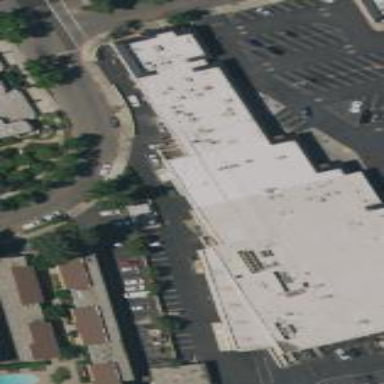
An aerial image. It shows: Retail building.